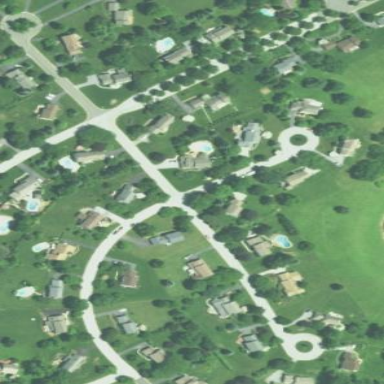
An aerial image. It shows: Residential area in rural setting.